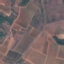
Land use / land cover: PermanentCrop